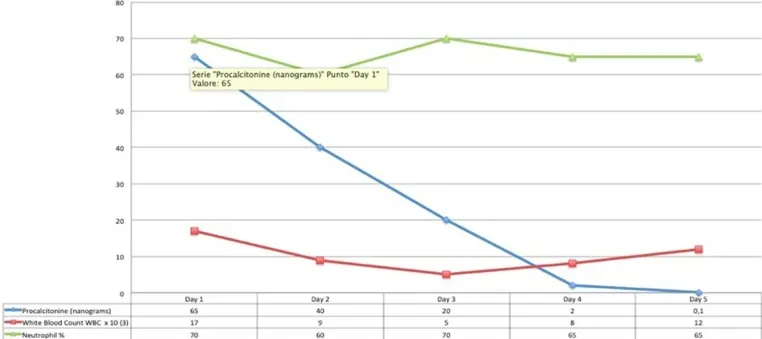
Trend of infection markers (Day 1-5).
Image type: chart (chart)